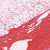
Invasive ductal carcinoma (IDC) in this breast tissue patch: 0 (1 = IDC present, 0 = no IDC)